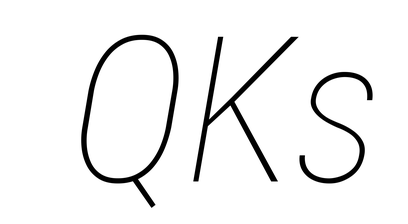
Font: Roboto-Italic_Condensed_Thin_Italic